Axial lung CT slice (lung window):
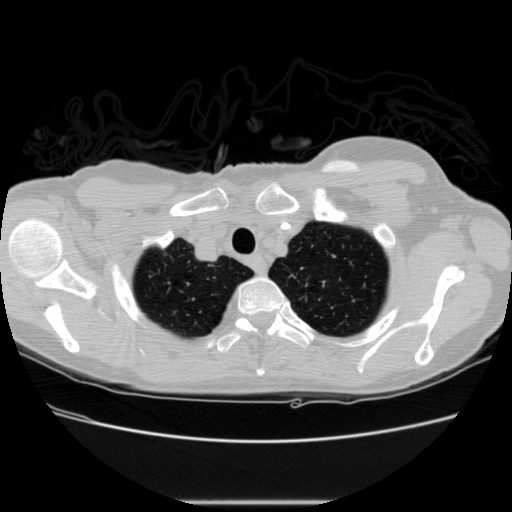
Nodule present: no